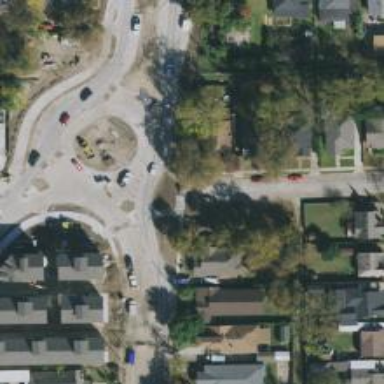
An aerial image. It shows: Secondary road around roundabout.